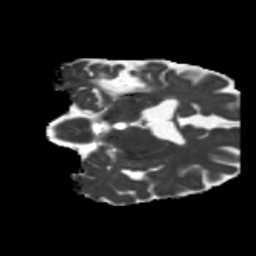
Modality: MD
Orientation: coronal
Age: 62
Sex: female
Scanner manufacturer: siemens
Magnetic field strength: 3 T
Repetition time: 5.25 s
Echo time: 0.08 s